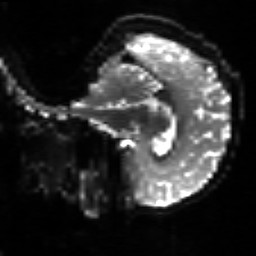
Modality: sbref
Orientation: sagittal
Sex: female
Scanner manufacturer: siemens
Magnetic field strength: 3 T
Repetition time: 5 s
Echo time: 0.071 s